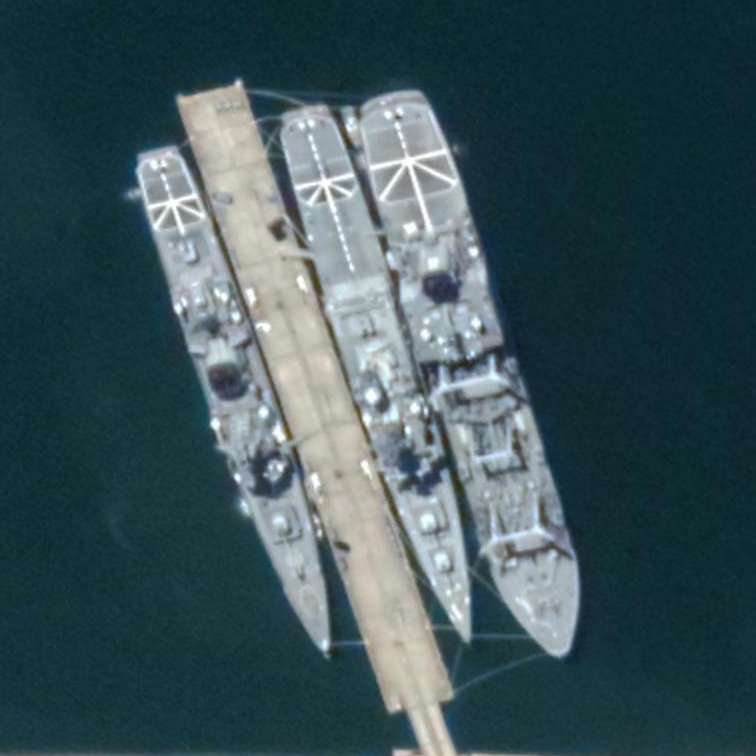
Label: cruiser